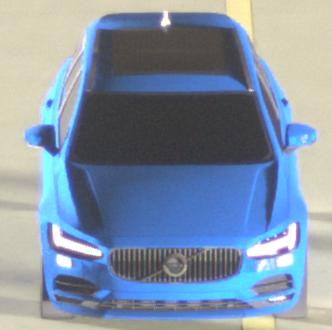
Make: Volvo
Model: V90
Detailed model: -
Model produced from: 2016
Model produced until: 2020
Doors: 5
Color: blue
Road condition: dry road
Daytime: midday
Contrast: medium contrast